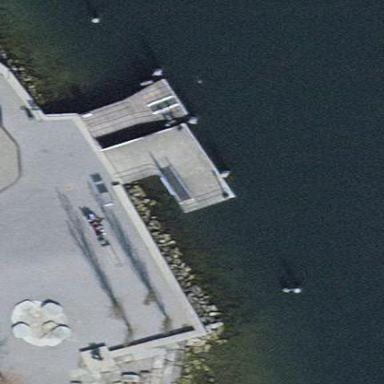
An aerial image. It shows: Pier serving as public transport platform for ferries.